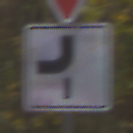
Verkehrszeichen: VerlaufVorfahrtsstrasse7
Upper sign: VorfahrtGewaehren
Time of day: MorningAfternoon
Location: Outdoor (Nature)
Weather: Overcast
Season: Autumn
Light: Natural